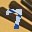
Label: 7